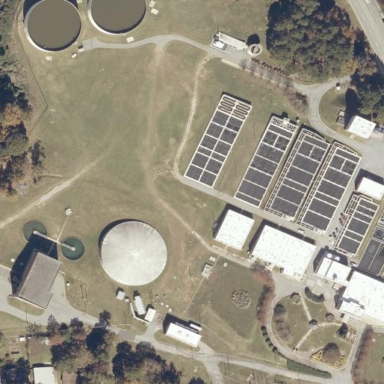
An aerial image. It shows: View of wastewater plant.